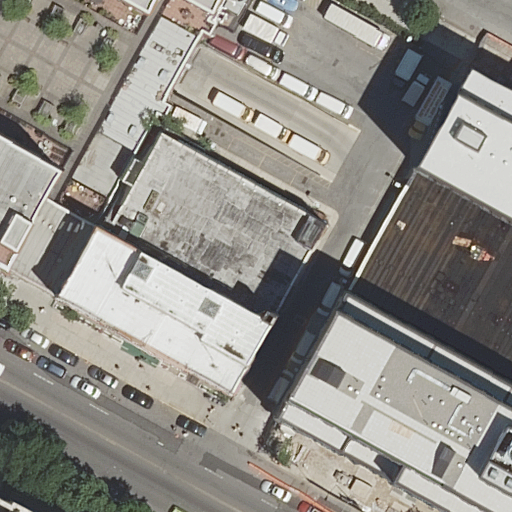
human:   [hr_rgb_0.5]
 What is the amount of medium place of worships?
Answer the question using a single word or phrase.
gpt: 0

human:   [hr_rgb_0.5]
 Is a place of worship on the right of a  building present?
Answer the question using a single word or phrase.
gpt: yes

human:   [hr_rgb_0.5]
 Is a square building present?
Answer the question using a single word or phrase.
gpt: no

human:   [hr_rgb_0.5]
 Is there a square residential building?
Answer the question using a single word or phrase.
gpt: no

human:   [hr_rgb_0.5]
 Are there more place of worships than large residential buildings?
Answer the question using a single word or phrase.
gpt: no

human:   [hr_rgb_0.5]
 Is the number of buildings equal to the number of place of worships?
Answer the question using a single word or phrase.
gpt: no

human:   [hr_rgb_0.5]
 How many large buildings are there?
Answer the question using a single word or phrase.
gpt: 3

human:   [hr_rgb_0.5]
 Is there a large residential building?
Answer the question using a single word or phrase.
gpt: yes

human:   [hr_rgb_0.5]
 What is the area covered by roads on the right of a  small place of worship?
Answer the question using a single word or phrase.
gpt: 0m2

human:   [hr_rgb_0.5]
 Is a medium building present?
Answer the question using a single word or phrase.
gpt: yes

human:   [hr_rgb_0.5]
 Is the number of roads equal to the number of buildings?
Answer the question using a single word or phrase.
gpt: no

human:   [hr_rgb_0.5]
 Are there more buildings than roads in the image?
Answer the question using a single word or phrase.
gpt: yes

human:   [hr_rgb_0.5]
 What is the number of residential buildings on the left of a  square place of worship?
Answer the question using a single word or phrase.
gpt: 0

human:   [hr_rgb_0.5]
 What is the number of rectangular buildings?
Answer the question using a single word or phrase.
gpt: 3

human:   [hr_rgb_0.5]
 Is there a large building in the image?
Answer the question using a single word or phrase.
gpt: yes

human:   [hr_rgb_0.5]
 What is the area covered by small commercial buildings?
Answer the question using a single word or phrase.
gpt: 0m2

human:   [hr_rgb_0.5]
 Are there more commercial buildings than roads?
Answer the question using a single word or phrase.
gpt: no

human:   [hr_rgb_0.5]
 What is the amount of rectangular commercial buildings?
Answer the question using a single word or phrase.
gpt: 0

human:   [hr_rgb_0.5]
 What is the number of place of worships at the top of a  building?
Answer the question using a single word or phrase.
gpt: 1

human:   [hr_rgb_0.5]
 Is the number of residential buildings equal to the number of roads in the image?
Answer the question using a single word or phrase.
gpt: no

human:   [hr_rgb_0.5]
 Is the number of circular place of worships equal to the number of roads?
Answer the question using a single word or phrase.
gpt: no

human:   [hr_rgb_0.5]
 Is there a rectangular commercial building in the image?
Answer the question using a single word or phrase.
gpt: no

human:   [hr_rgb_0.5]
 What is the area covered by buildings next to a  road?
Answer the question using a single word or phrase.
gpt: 5692m2

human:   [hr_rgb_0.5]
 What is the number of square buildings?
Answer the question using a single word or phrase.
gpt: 0

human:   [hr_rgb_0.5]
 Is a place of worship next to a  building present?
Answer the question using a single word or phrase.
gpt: yes

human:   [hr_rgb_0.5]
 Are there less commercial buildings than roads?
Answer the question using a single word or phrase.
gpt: yes

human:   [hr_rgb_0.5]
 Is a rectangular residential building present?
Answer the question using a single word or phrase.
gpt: yes

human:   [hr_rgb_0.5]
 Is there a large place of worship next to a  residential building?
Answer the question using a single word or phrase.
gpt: yes

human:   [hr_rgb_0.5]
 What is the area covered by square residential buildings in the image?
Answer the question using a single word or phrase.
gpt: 0m2

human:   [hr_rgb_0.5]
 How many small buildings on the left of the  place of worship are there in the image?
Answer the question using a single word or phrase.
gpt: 1

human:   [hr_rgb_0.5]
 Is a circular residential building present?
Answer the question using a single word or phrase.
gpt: no

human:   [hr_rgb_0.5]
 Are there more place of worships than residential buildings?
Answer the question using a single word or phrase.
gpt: no

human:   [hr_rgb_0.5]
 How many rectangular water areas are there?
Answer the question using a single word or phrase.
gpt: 0

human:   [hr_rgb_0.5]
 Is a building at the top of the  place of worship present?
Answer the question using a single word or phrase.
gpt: no

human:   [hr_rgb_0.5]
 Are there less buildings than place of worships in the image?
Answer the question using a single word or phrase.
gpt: no

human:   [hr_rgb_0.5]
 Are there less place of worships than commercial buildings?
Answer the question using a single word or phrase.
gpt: no